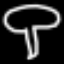
Label: mushroom